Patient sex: F
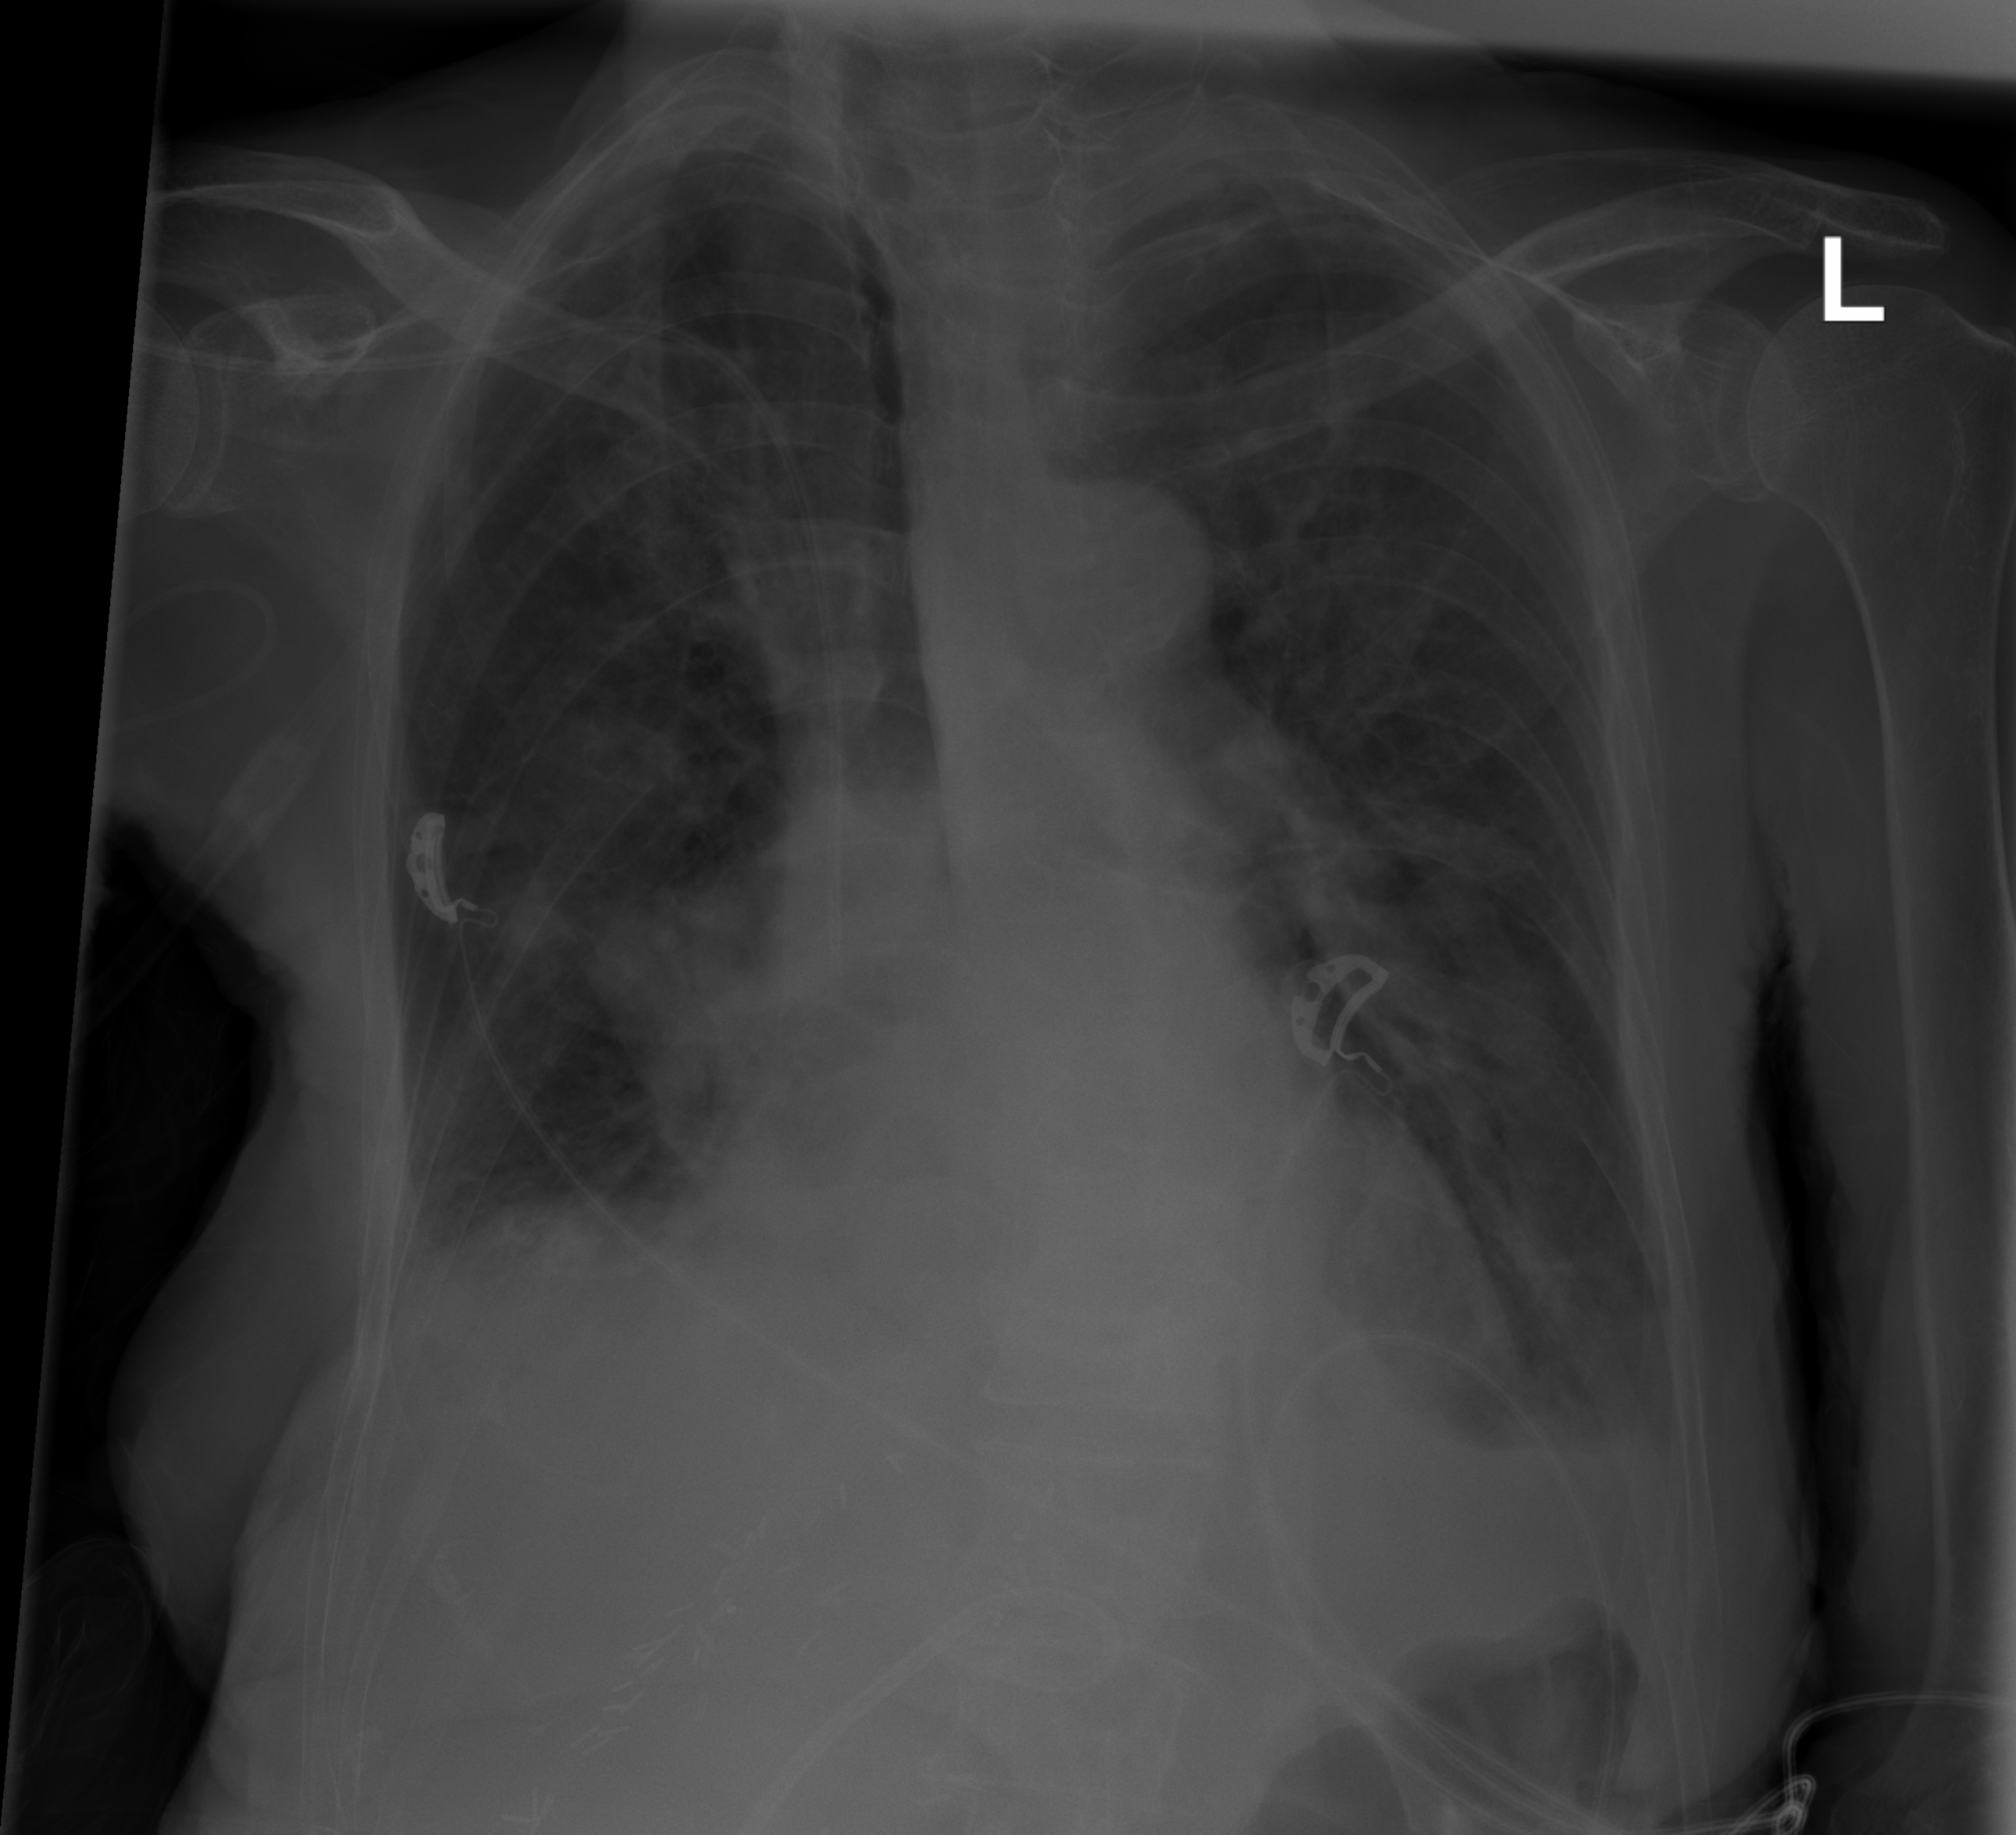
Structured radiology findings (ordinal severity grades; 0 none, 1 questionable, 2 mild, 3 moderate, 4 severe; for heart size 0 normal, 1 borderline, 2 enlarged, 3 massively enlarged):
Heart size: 2
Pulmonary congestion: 2
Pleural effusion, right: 2
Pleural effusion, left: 2
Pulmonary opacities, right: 2
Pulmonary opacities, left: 1
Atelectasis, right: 2
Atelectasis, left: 2